Field crop: maize
Growth stage: 2
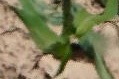
Species: maize